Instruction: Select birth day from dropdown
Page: traveler
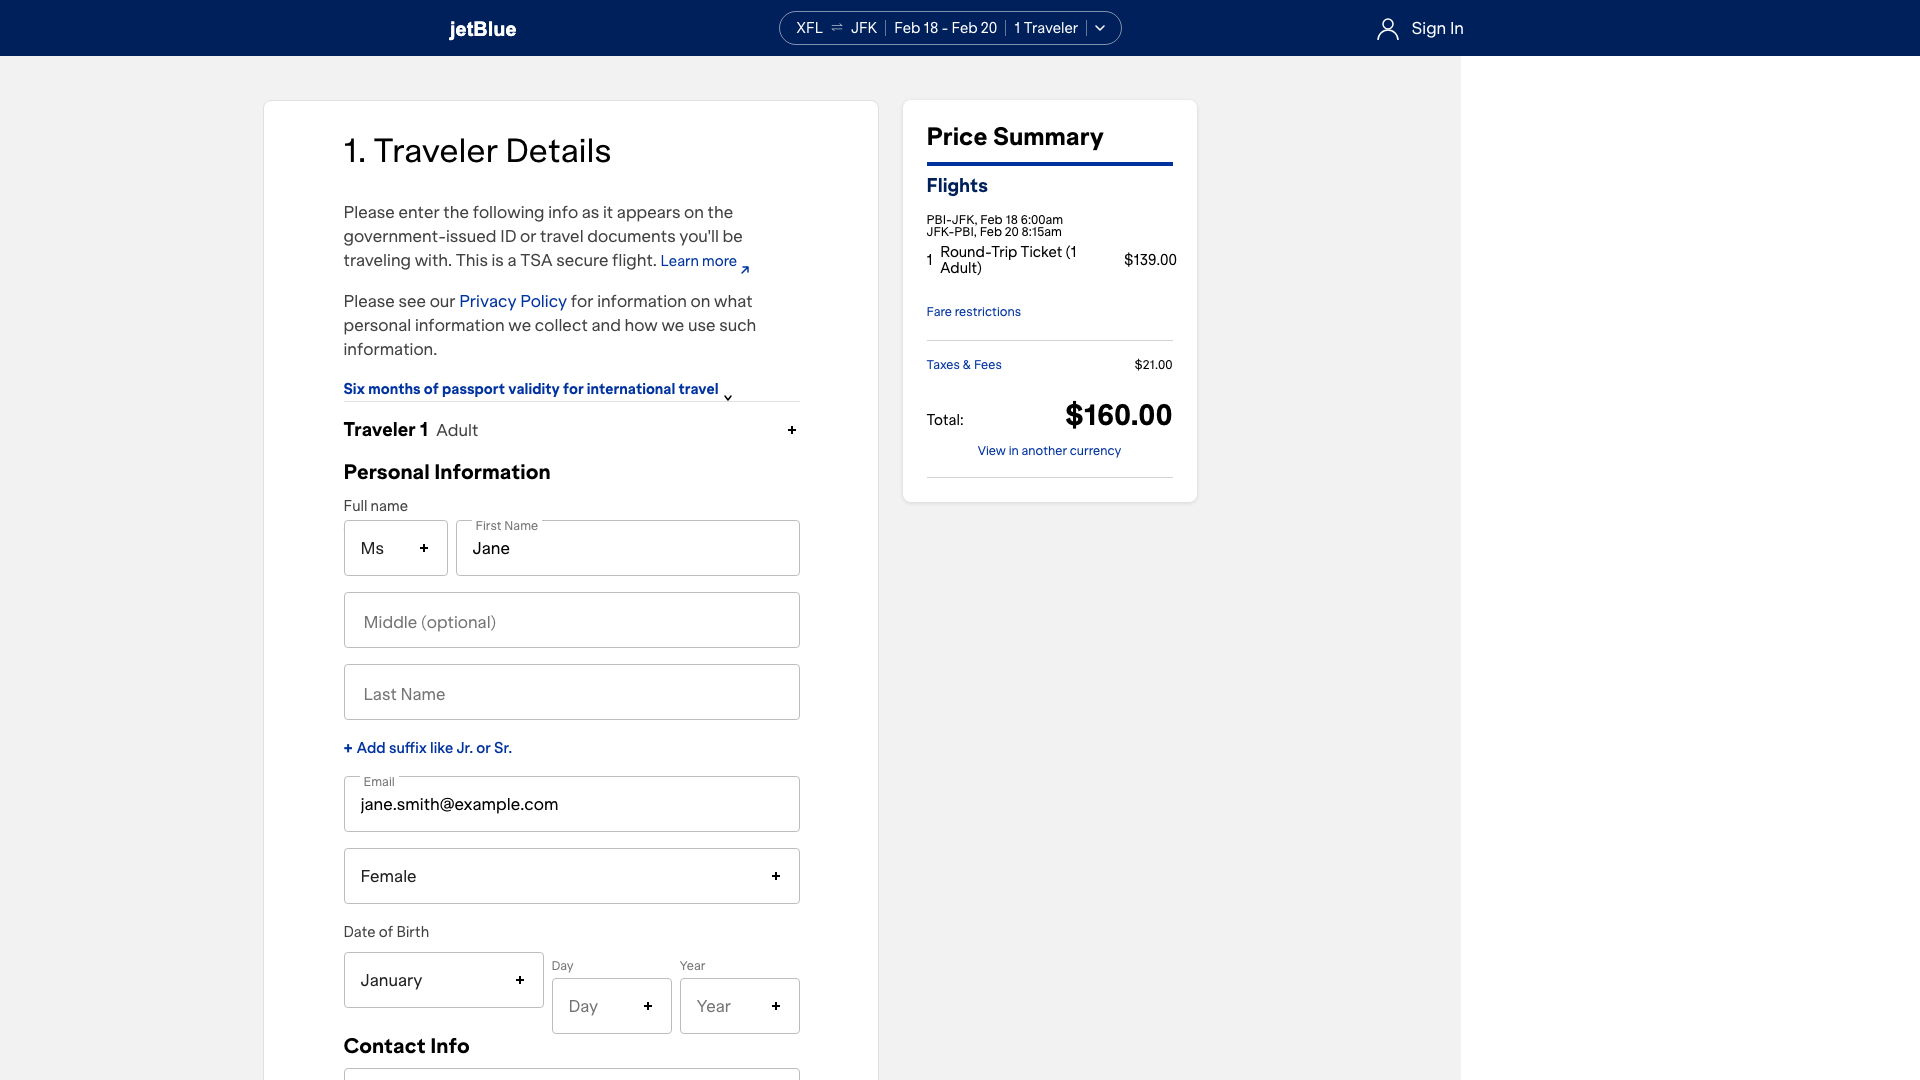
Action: click